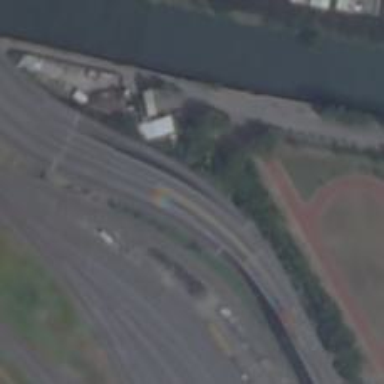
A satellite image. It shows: Viaduct bridge on motorway link.